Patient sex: F
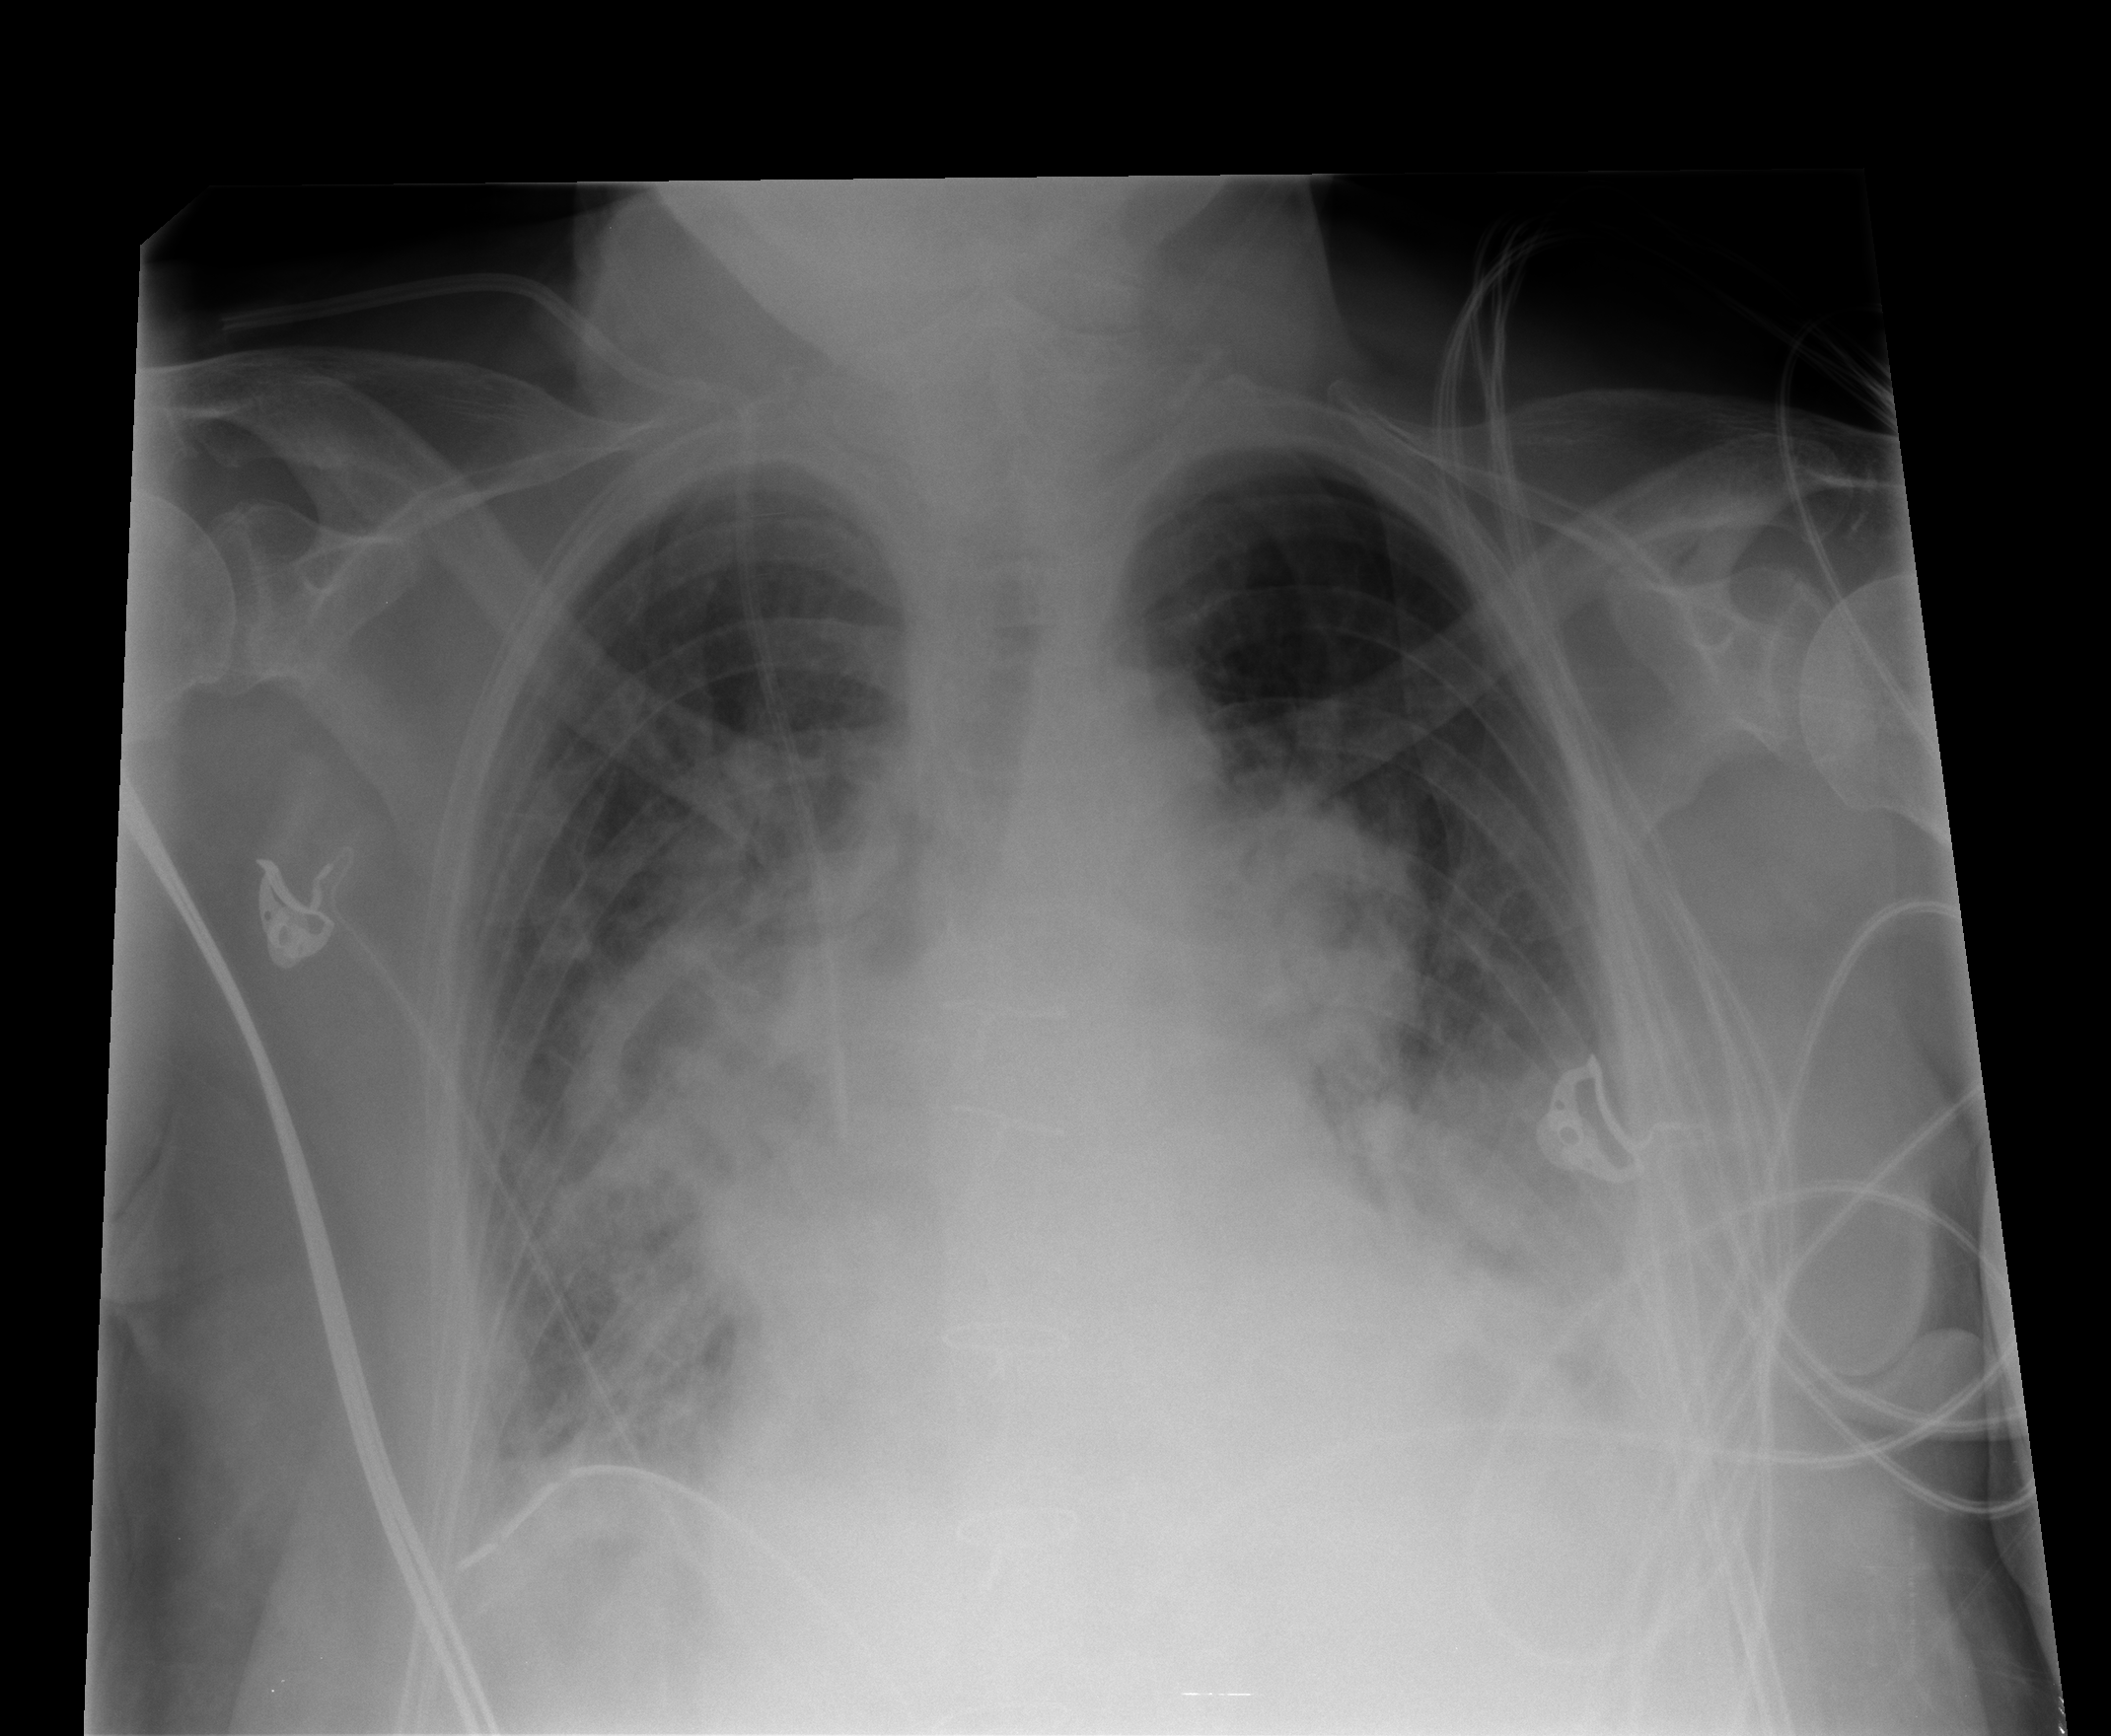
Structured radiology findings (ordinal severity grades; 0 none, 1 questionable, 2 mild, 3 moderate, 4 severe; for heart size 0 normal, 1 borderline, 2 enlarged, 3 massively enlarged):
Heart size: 2
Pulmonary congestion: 3
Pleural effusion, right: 2
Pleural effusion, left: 2
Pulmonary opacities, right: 0
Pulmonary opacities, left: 0
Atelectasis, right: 3
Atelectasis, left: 2